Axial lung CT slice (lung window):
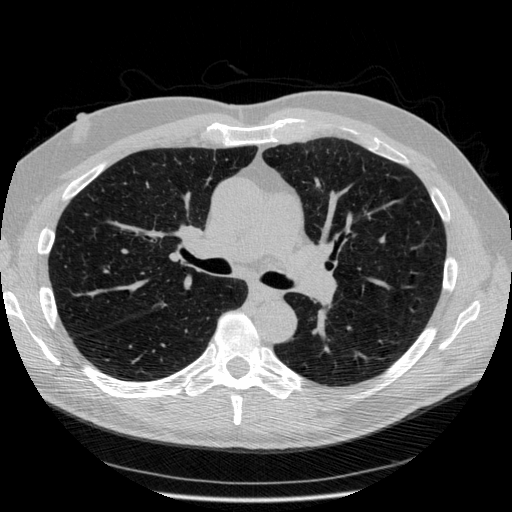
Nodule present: no